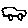
Label: car